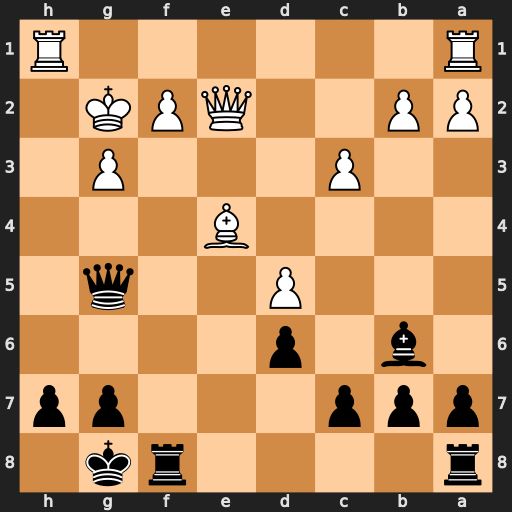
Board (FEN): r4rk1/ppp3pp/1b1p4/3P2q1/4B3/2P3P1/PP2QPK1/R6R
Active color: b
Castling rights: -
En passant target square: -
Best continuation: Rxf2+ Qxf2 Bxf2